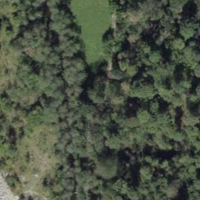
EUNIS habitat code: 41
Species observed at this site:
Succisa pratensis